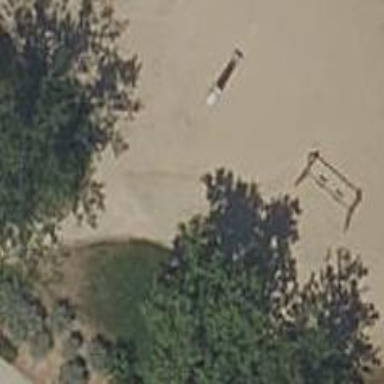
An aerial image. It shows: Playground with sandy surface.